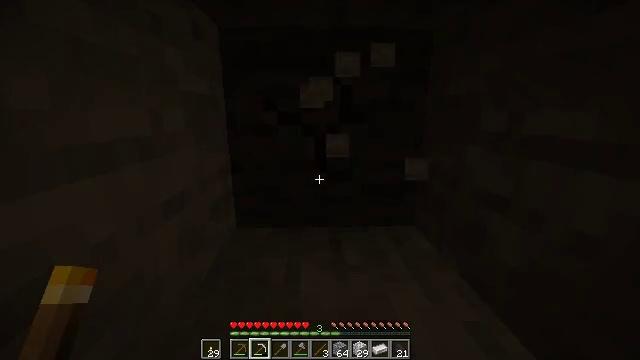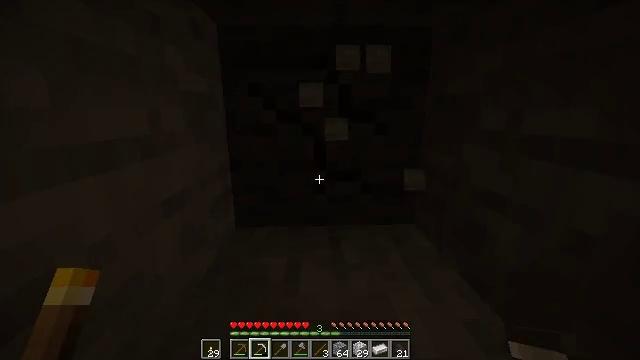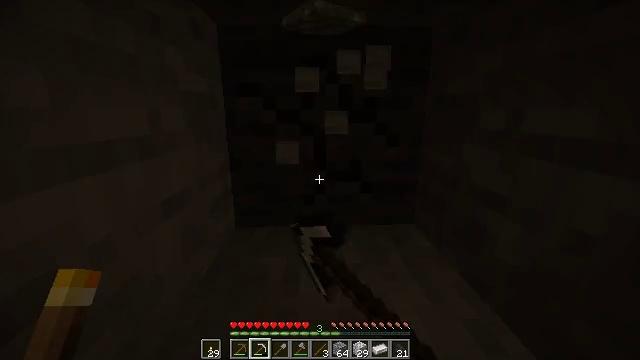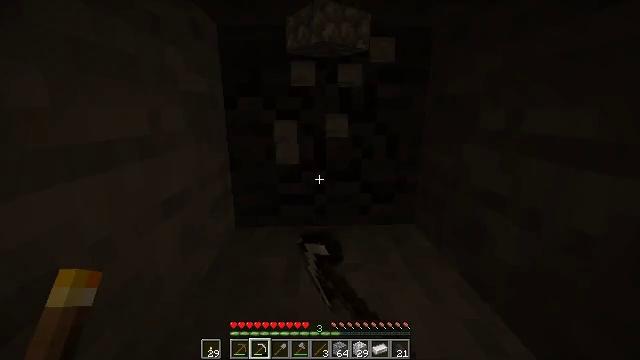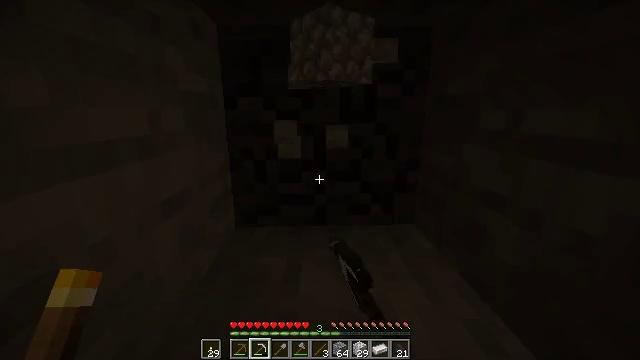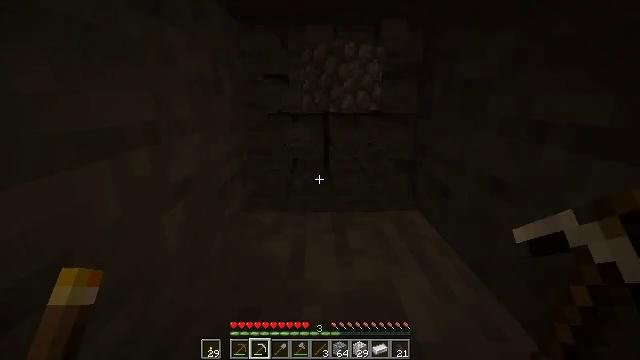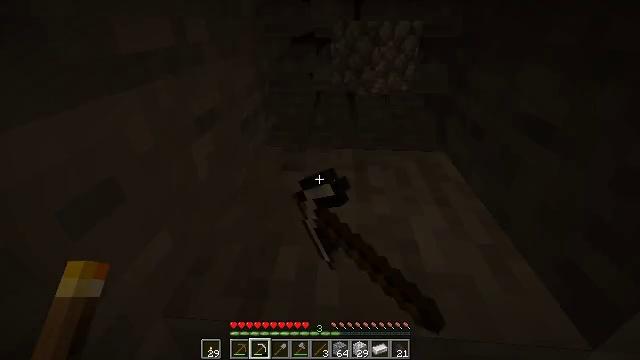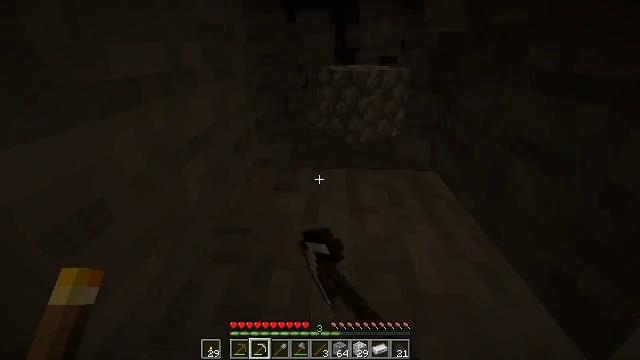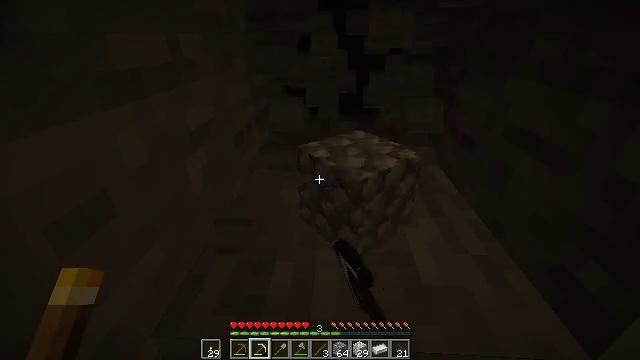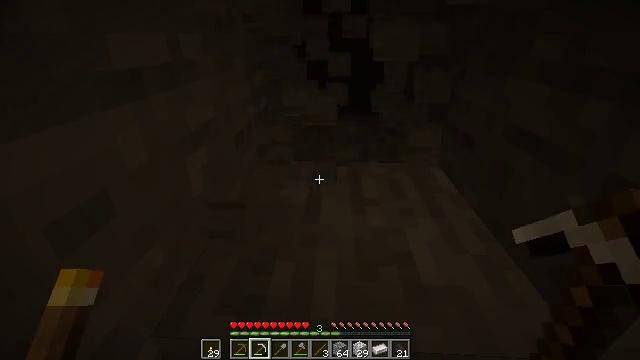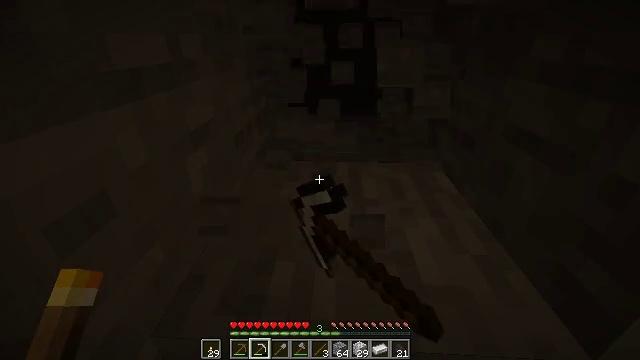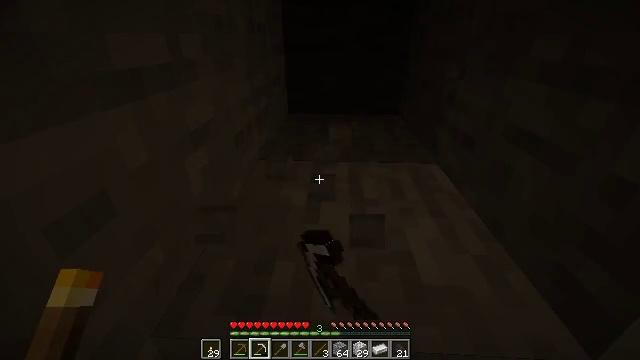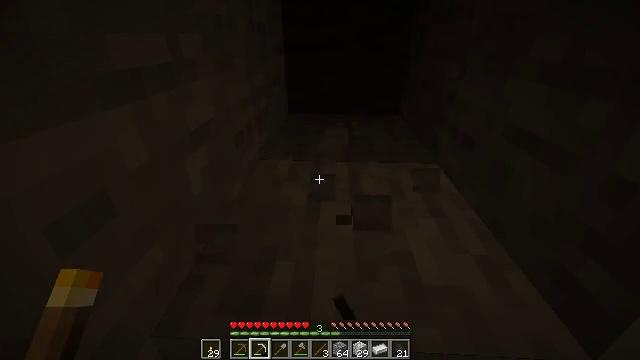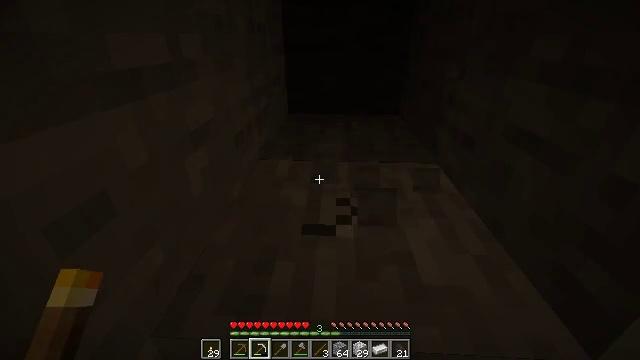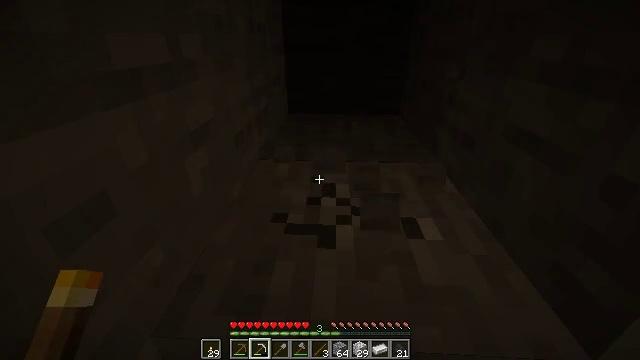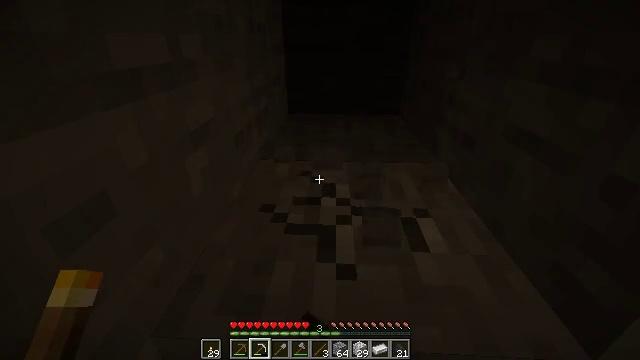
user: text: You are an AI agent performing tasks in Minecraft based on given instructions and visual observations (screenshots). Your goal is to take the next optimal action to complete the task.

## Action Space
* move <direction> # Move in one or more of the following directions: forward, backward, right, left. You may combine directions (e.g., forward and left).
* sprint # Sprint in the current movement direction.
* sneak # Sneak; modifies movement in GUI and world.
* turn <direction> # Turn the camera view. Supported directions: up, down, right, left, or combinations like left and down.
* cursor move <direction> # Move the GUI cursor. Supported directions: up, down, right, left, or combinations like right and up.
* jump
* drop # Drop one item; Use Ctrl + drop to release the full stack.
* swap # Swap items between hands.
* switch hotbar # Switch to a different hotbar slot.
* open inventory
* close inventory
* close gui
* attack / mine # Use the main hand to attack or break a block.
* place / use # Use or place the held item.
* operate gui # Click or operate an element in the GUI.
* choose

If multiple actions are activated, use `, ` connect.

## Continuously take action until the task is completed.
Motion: motion action
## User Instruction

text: Mine the granite block.
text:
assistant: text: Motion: attack / mine
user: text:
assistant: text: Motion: attack / mine
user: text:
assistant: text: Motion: attack / mine
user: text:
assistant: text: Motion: attack / mine
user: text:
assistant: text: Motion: turn left and down, attack / mine
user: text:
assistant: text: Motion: turn left and down, attack / mine
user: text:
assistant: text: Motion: turn right and up, attack / mine
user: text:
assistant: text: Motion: turn down, attack / mine
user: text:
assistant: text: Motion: attack / mine
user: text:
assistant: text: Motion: attack / mine
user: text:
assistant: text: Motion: attack / mine
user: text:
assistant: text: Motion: attack / mine
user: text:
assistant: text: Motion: attack / mine
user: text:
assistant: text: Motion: attack / mine
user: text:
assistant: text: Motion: attack / mine
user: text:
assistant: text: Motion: attack / mine
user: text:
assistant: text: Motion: attack / mine
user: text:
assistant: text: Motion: turn up, attack / mine
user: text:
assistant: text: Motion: turn up, attack / mine
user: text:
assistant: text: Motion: turn up, attack / mine
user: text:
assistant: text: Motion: turn up, attack / mine
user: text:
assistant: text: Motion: attack / mine
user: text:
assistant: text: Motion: attack / mine
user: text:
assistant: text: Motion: attack / mine
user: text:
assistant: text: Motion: attack / mine
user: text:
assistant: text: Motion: attack / mine
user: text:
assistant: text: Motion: turn up
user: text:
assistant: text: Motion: turn right and up
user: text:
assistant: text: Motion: turn right and up
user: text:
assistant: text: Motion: turn down